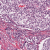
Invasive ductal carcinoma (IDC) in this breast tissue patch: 1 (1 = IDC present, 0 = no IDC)